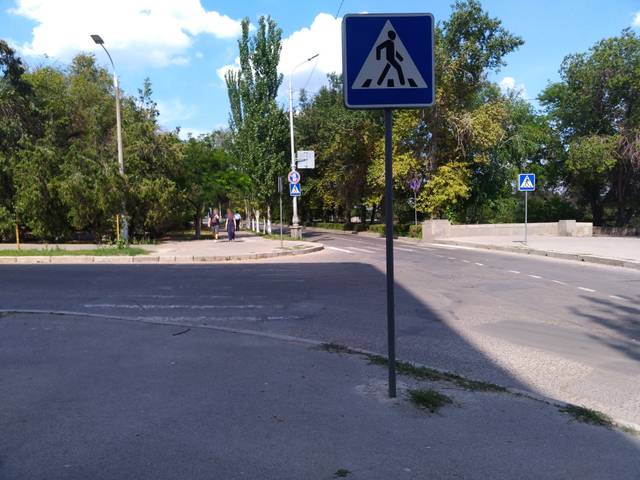
Region: Russia
Coordinates: 48.708, 44.527